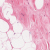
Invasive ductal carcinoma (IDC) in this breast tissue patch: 0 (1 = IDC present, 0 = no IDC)